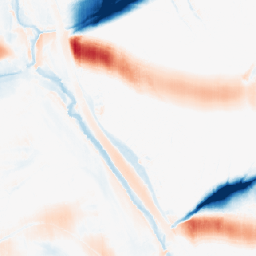
Category: morphological
Decomposition family: morphological_ellipse
Decomposition parameters: operation: average
width: 50
height: 10
Upsampling method: area
Upsampling parameters: scale: 4
Upsampling scale: 4